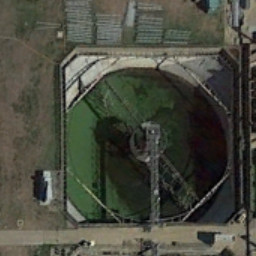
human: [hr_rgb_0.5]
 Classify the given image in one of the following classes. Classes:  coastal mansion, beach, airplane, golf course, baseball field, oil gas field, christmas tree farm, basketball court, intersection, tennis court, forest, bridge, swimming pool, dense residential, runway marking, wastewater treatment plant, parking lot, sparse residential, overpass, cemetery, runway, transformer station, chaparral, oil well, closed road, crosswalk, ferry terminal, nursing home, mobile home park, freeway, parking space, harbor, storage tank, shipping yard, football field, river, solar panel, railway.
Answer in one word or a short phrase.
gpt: wastewater treatment plant